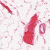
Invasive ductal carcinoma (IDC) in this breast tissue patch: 0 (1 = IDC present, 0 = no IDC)